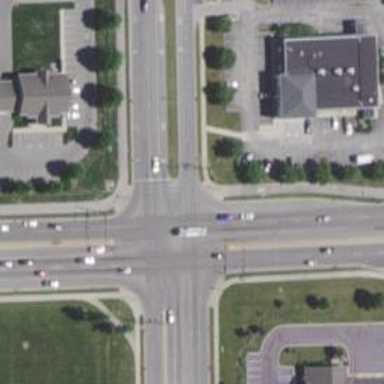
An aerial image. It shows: Marked road crossing.